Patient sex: F
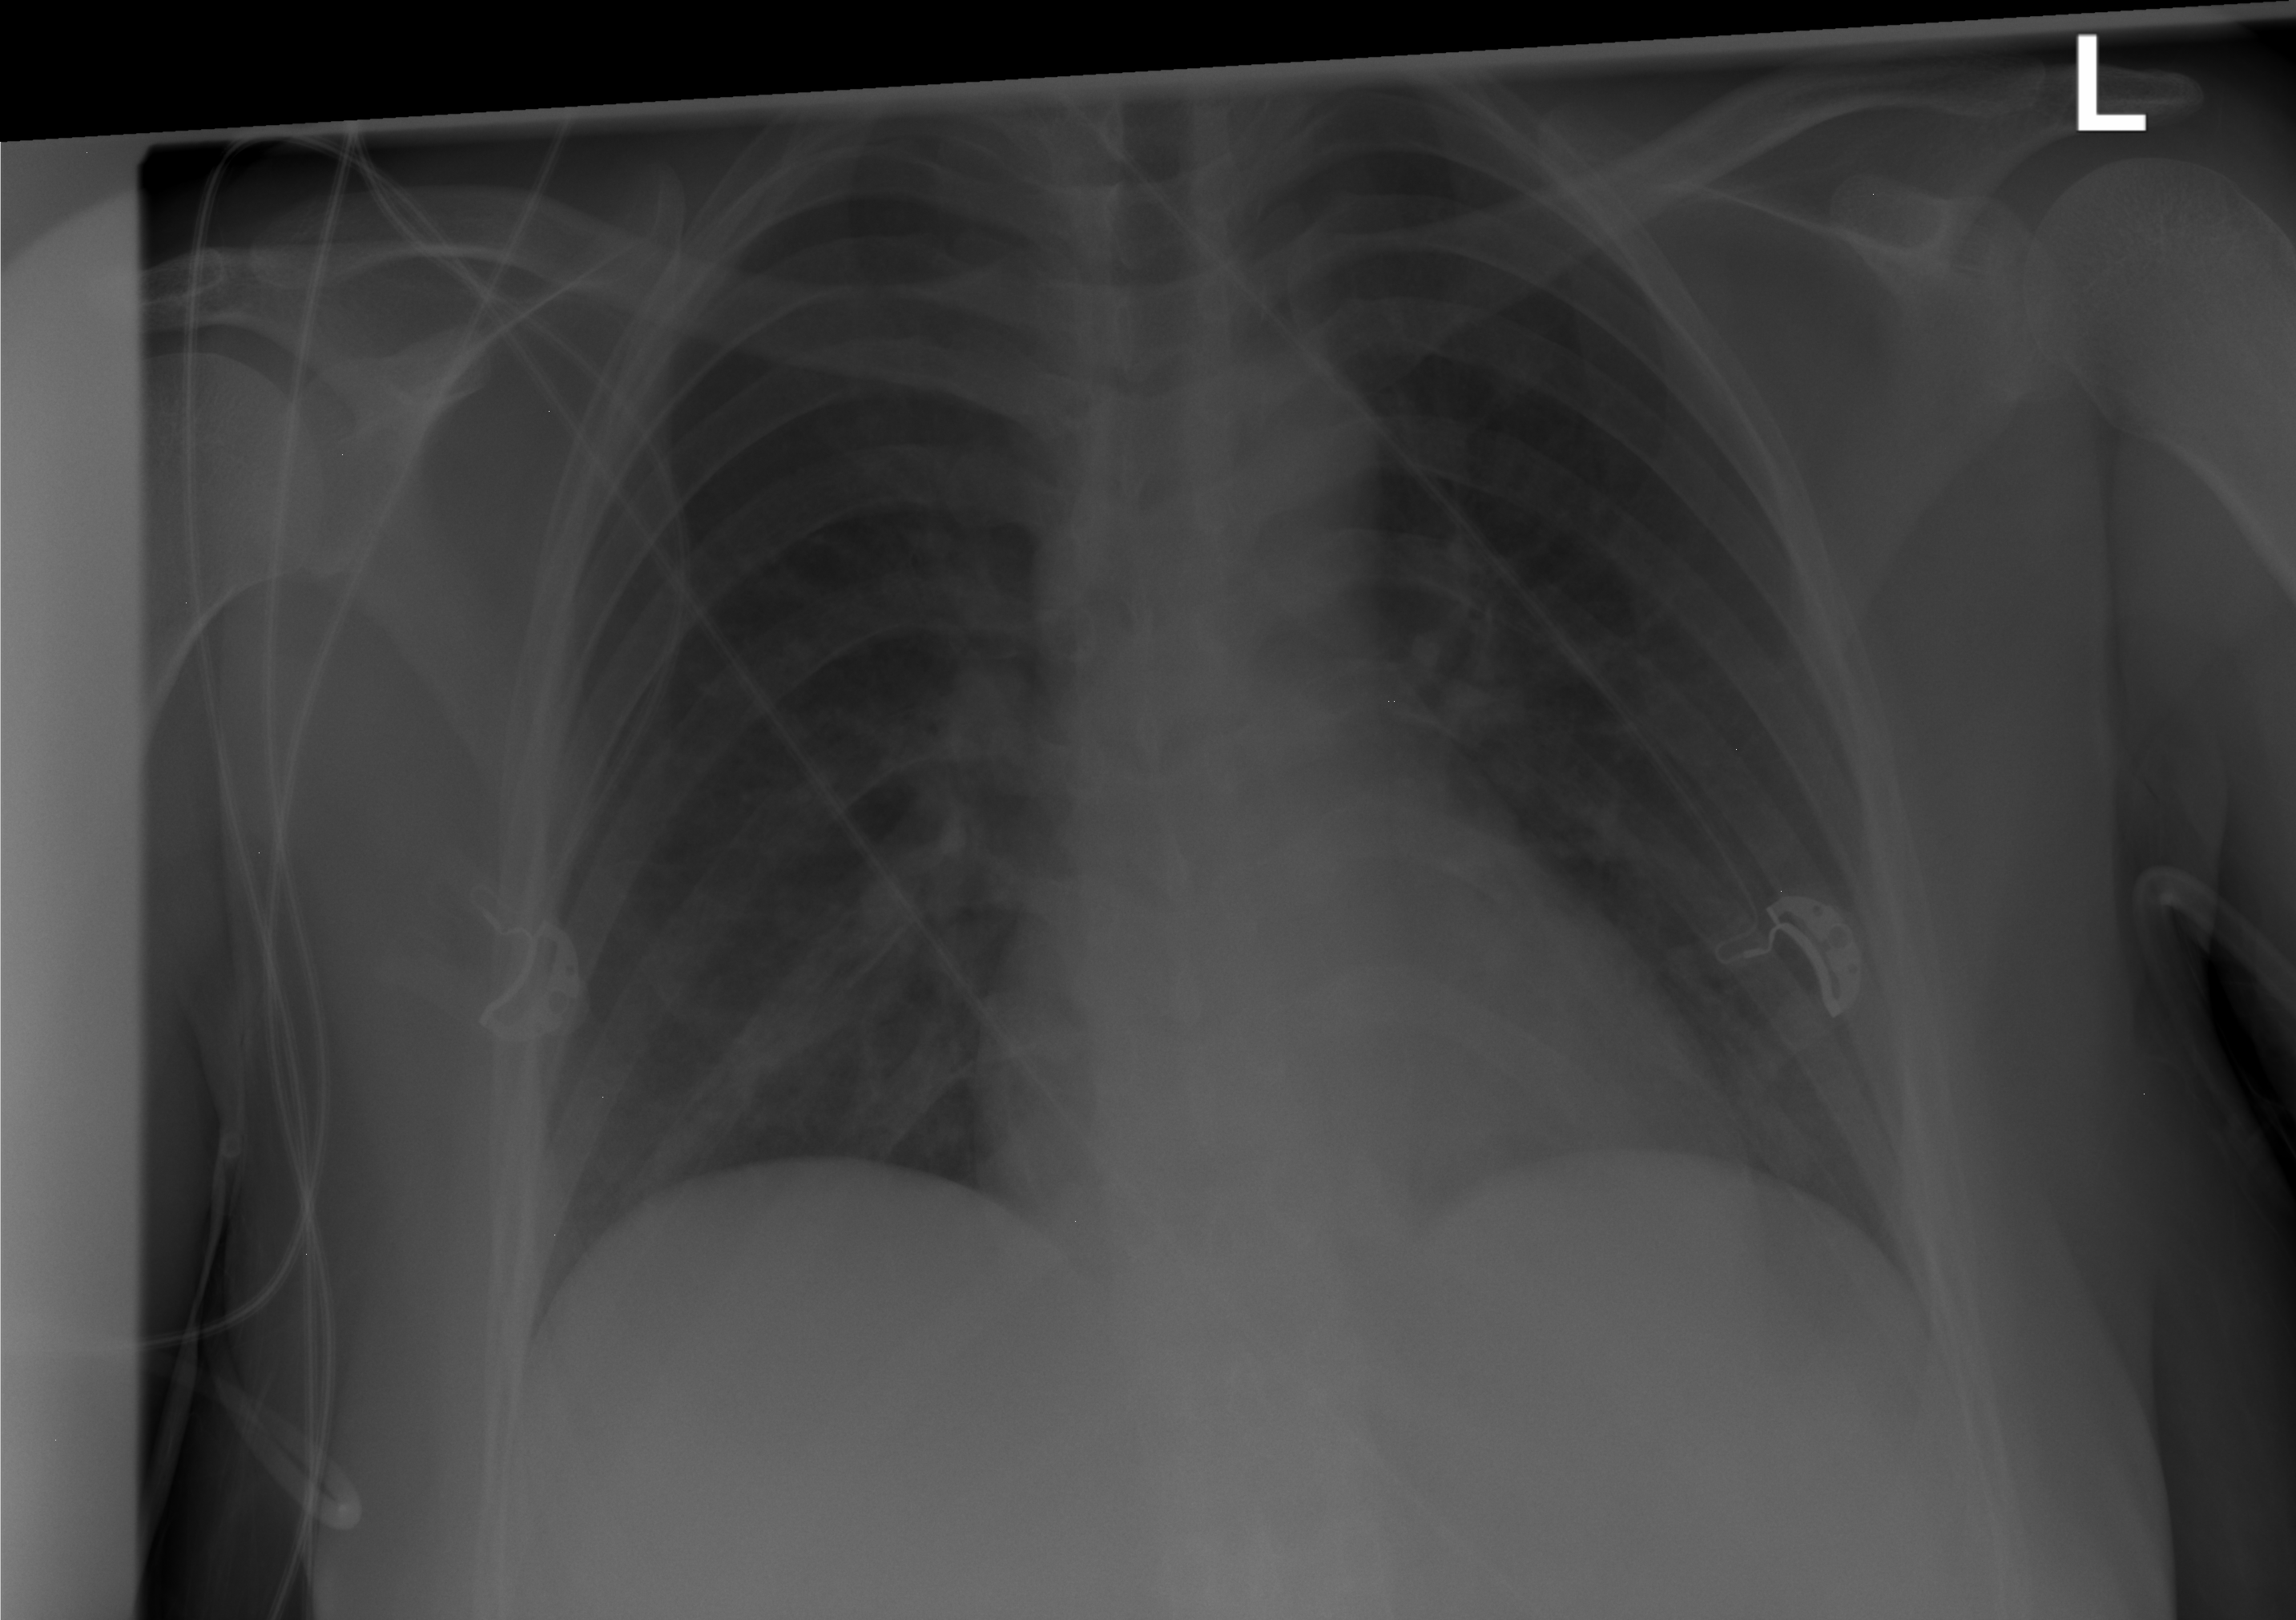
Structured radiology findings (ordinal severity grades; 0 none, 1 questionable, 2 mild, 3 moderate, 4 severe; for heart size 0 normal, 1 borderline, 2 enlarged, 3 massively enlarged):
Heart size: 0
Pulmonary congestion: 0
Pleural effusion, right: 0
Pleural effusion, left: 0
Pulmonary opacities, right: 0
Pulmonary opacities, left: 0
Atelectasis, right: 2
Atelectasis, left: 0